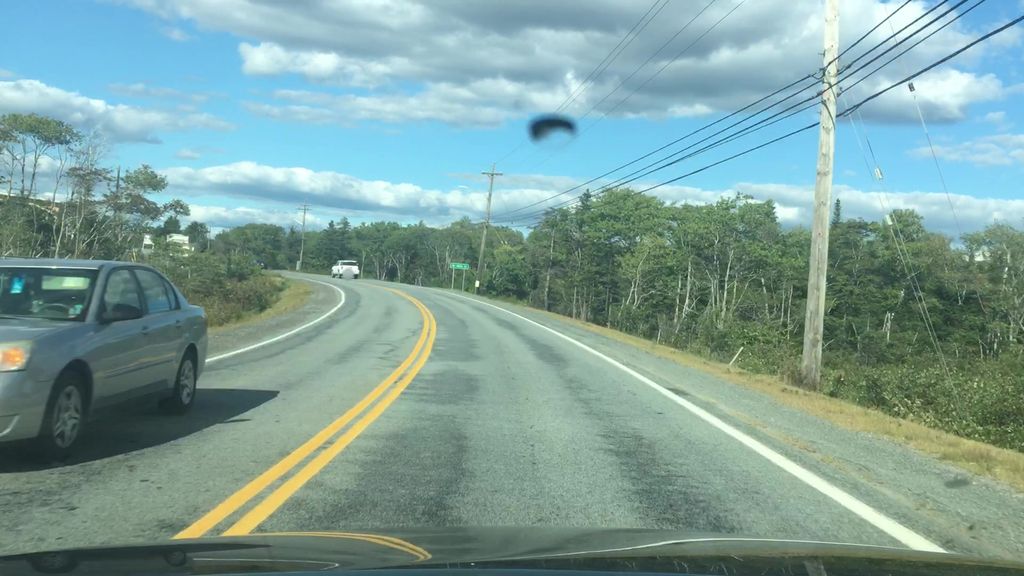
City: halifax